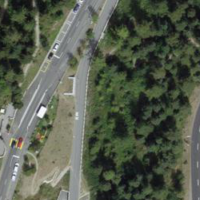
EUNIS habitat code: 53
Species observed at this site:
Corvus corone
Sorbus aucuparia
Campanula glomerata
Troglodytes troglodytes
Pyrrhula pyrrhula
Dendrocopos major
Sambucus racemosa
Silene dioica
Turdus merula
Phylloscopus collybita
Erithacus rubecula
Turdus pilaris
Phoenicurus ochruros
Sitta europaea
Phoenicurus phoenicurus
Regulus regulus
Motacilla alba
Periparus ater